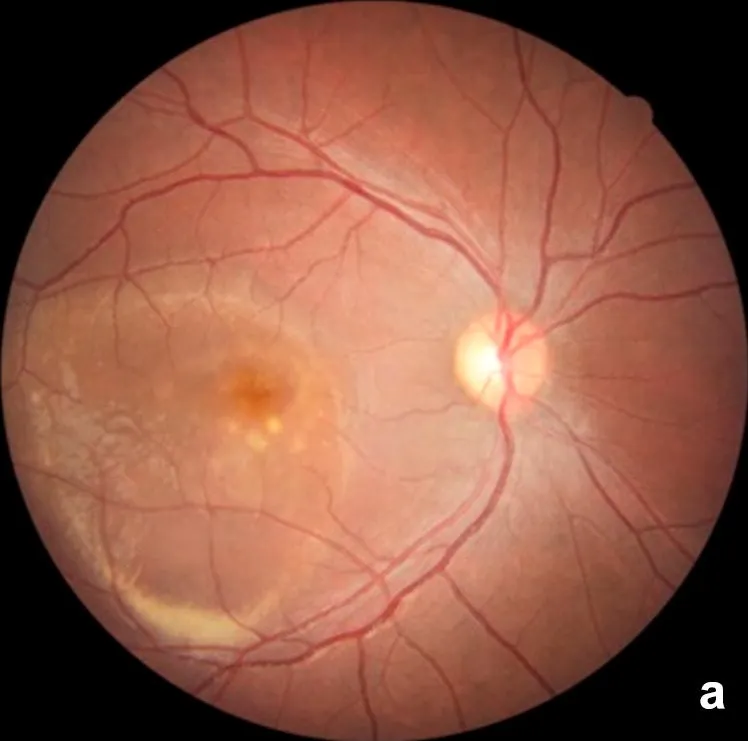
Color fundus photography.
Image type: ophthalmic_imaging (fundus_photograph)